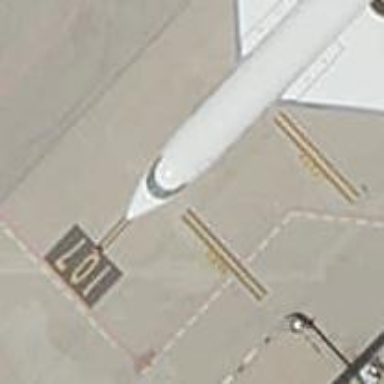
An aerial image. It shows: Airport parking position.